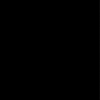
Label: dusty